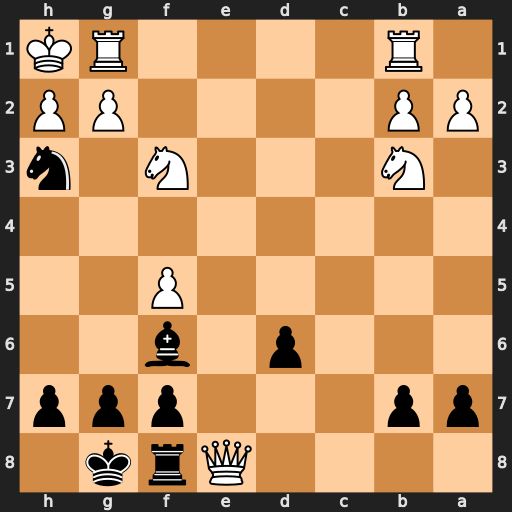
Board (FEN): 4Qrk1/pp3ppp/3p1b2/5P2/8/1N3N1n/PP4PP/1R4RK
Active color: b
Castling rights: -
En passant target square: -
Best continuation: Nf2#